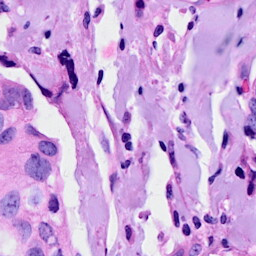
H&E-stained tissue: Breast